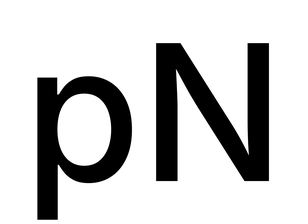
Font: Inter_Medium